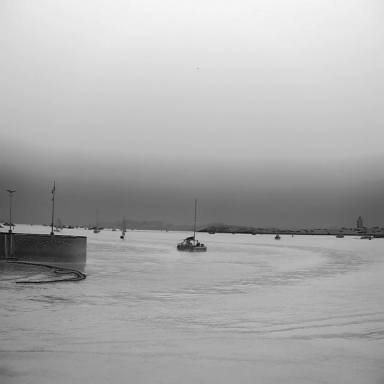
There are 12 objects shown in the infrared image, including a container_ship, six bulk_carriers, and five sailboats.